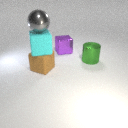
large green metal cylinder behind large brown rubber cube